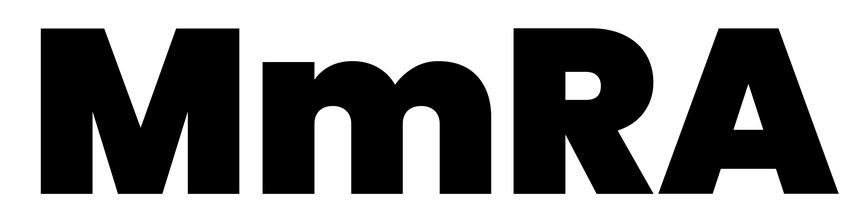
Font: Poppins-Black